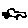
Label: car